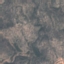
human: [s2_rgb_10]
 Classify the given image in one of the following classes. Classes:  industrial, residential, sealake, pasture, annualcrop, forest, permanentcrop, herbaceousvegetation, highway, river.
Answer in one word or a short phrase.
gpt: HerbaceousVegetation